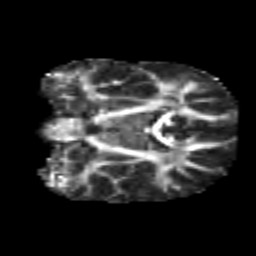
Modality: FA
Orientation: coronal
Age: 6
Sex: male
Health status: healthy